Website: lowes
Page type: order-tracking
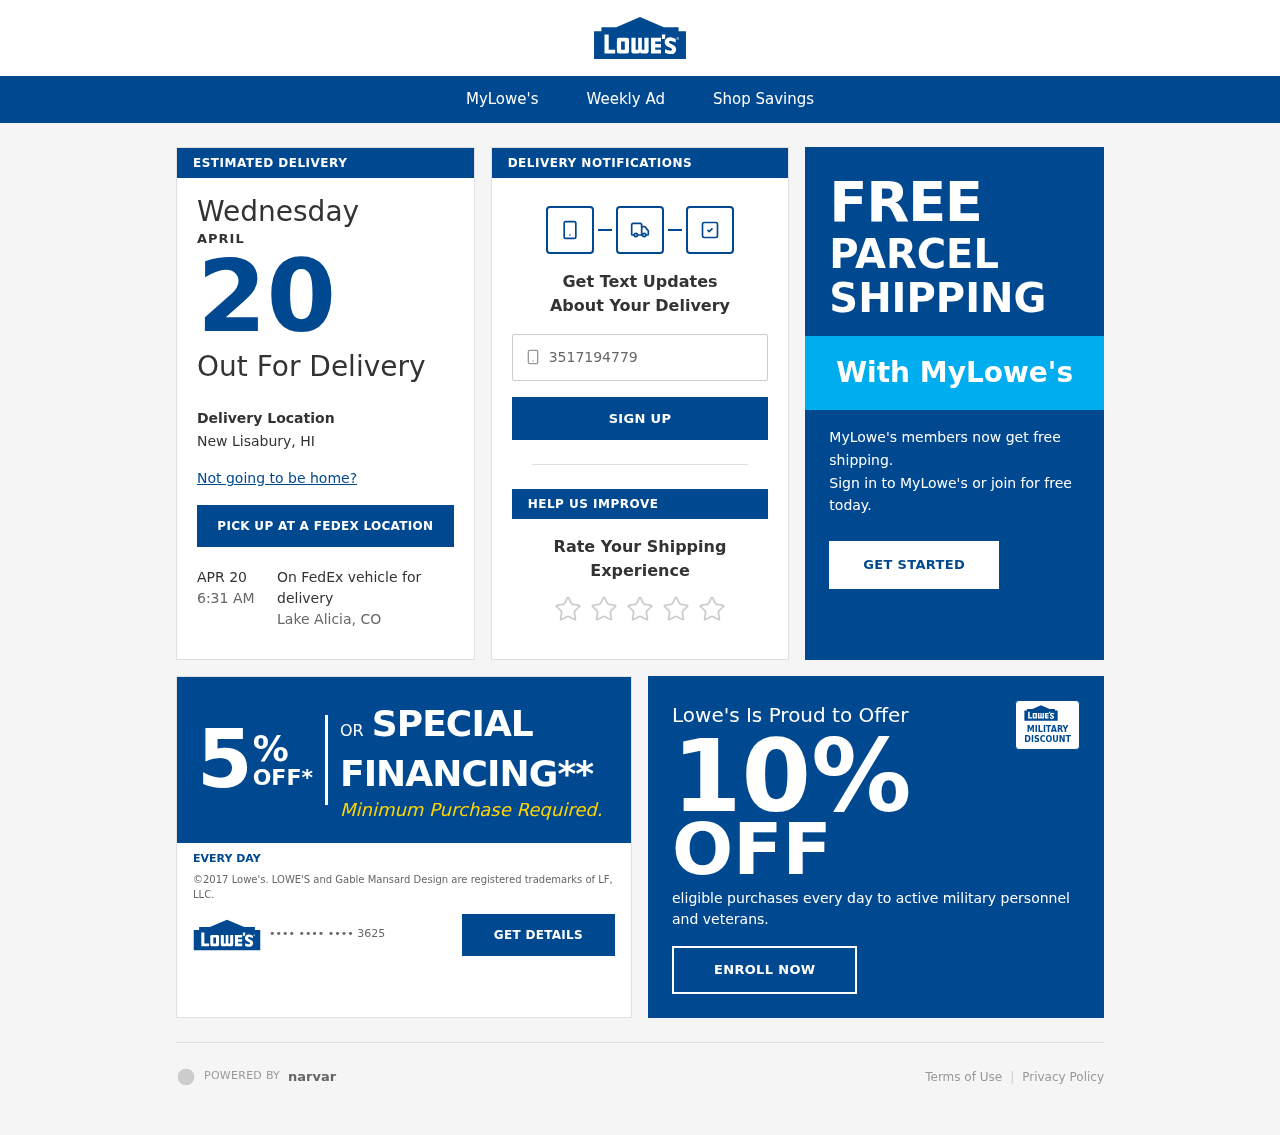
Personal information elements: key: PII_CARD_LAST4
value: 3625
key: PII_PHONE
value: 3517194779
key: PII_CITY_STATE
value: New Lisabury, HI
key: PII_CITY_STATE2
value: Lake Alicia, CO
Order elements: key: ORDER_DELIVERY_DATE
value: APRIL
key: ORDER_DELIVERY_DATE
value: APR 20
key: ORDER_DELIVERY_DATE
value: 6:31 AM
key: ORDER_DELIVERY_DATE
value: Wednesday
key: ORDER_DELIVERY_DATE
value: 20